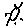
Label: sun